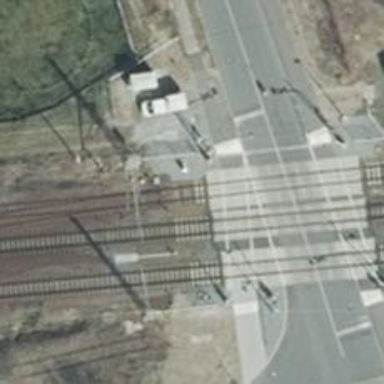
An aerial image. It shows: Siding railway line with electrified contact line for the trains.